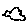
Label: bird